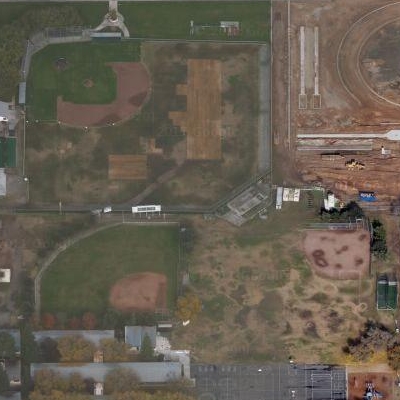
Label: aGrass